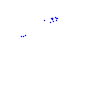
Particle: proton